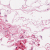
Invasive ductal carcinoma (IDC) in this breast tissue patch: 0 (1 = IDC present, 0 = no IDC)